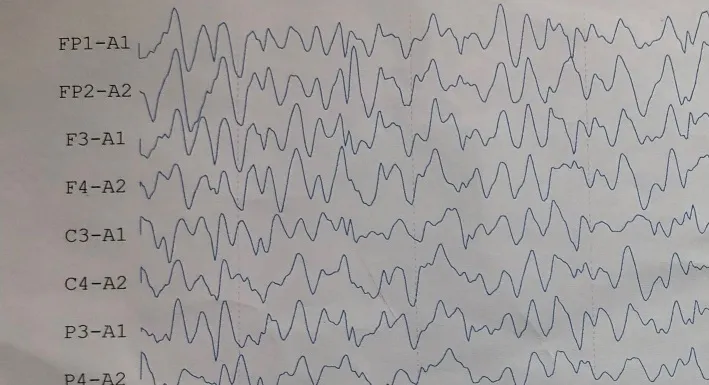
An EEG showing an organized background activity, alpha activity in the anterior leads and beta activity in the posterior leads.
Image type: electrography (eeg)